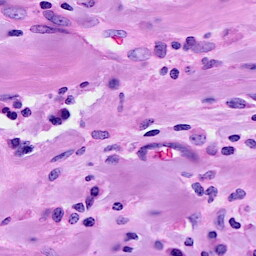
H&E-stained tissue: Breast